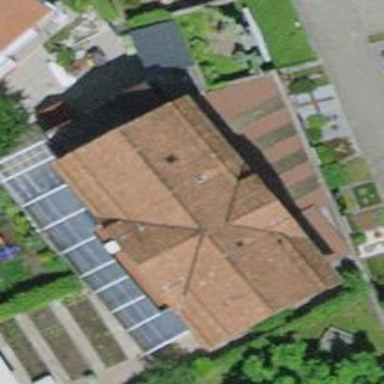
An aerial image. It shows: Kindergarten.